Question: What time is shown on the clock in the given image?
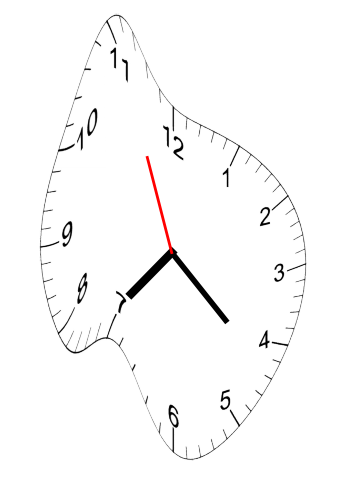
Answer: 07:21:56